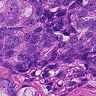
Metastatic tissue present: yes